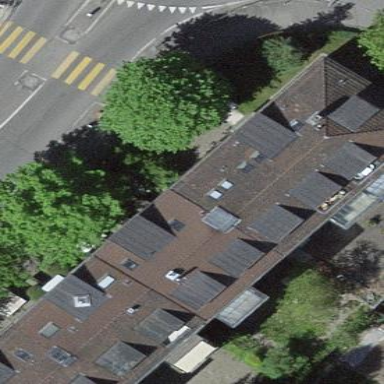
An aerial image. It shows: Residential building with gabled roof.